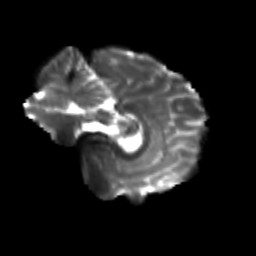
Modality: T2w
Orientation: sagittal
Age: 23
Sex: female
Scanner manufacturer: siemens
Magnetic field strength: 3 T
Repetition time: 3.5 s
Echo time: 0.104 s